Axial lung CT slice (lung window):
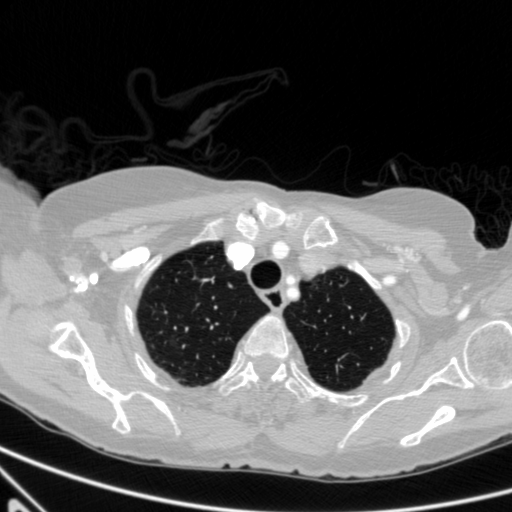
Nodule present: no